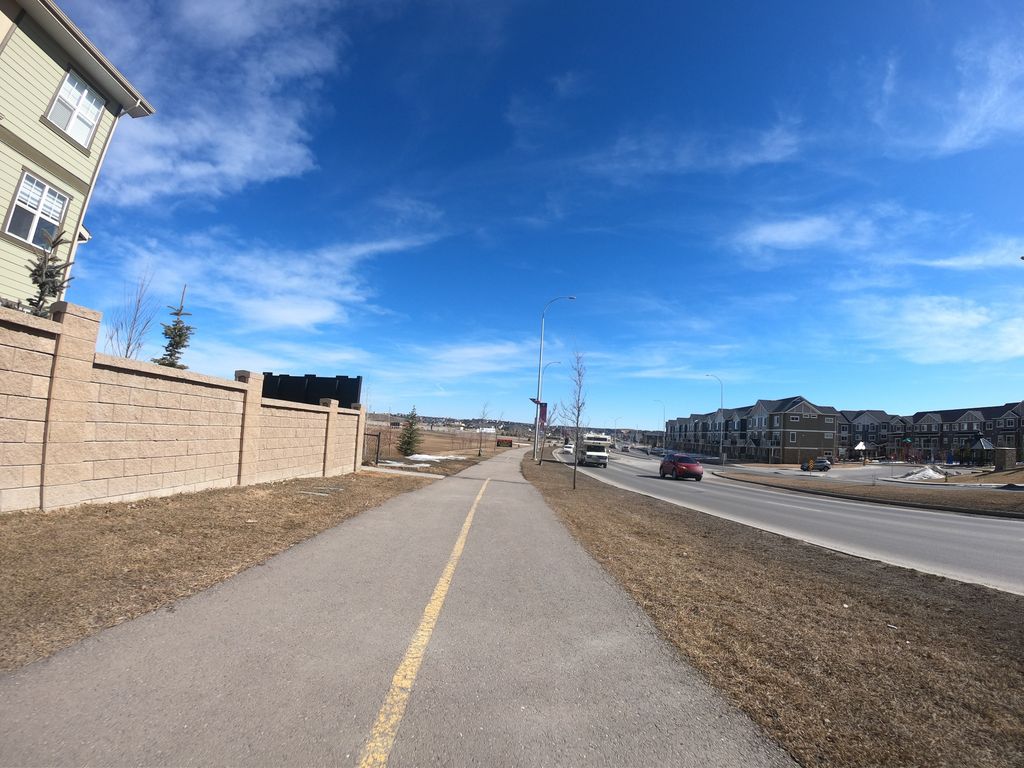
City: calgary